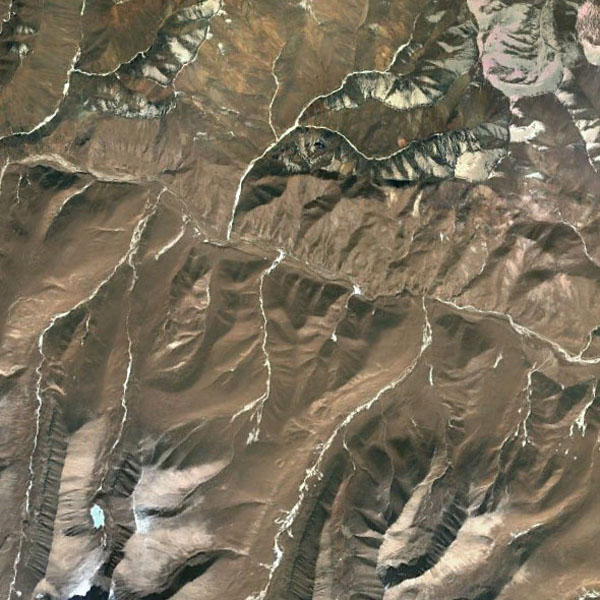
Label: Mountain